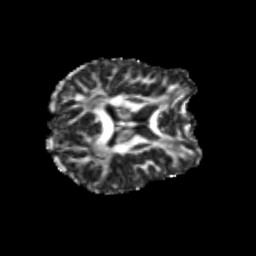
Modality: FA
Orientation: axial
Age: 25
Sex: female
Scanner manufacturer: siemens
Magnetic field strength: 3 T
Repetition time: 3.5 s
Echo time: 0.113 s